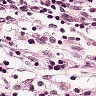
Metastatic tissue present: no